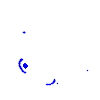
Particle: pion